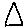
Label: triangle